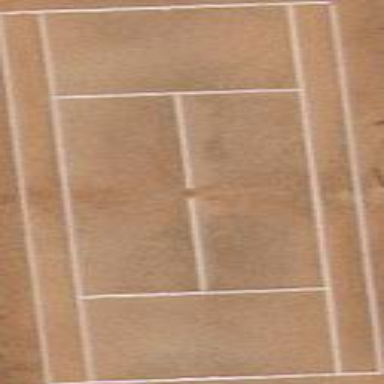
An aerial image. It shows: Tennis court on pitch.